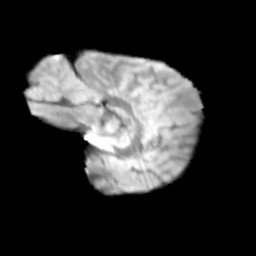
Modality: T2w
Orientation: sagittal
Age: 11
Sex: male
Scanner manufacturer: siemens
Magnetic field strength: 3 T
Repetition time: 3.8 s
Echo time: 0.07 s